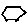
Label: hexagon